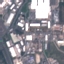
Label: Industrial